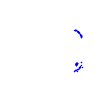
Particle: pion